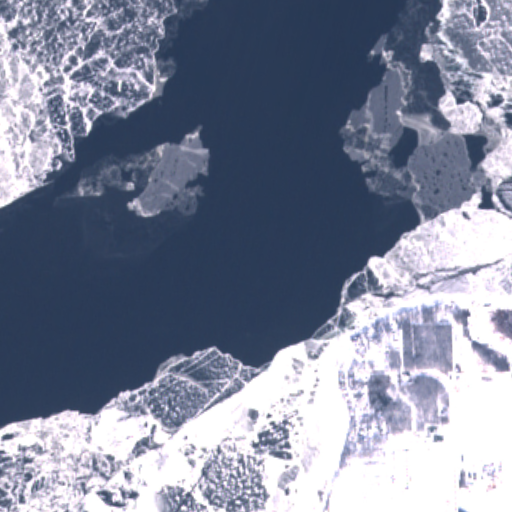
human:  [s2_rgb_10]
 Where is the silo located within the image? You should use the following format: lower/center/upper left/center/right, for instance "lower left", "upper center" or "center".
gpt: The silo is located in the lower right of the image.
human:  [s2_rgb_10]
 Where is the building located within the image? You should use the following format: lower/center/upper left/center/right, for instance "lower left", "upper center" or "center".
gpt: The building is located in the lower right of the image.
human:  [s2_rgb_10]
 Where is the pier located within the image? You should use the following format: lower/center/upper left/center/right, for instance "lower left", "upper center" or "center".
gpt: The pier is located in the lower right of the image.
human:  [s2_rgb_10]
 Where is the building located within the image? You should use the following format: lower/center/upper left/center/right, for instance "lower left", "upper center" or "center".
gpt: The building is located in the lower right of the image.
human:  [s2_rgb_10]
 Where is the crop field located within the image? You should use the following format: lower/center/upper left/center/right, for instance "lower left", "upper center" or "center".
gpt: There is no crop field in the image.